This time-frequency spectrogram was computed from a bearing vibration snapshot; brighter regions carry more energy. Diagnose the bearing from this image, choosing from: normal, inner_race, outer_race, ball.
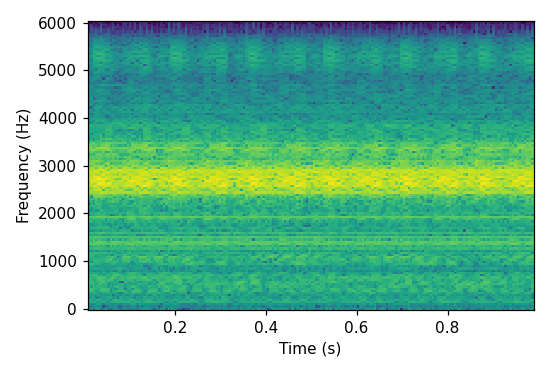
Answer: outer_race